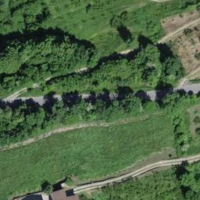
EUNIS habitat code: 40
Species observed at this site:
Euplagia quadripunctaria
Garrulus glandarius